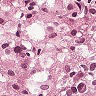
Metastatic tissue present: yes